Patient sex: M
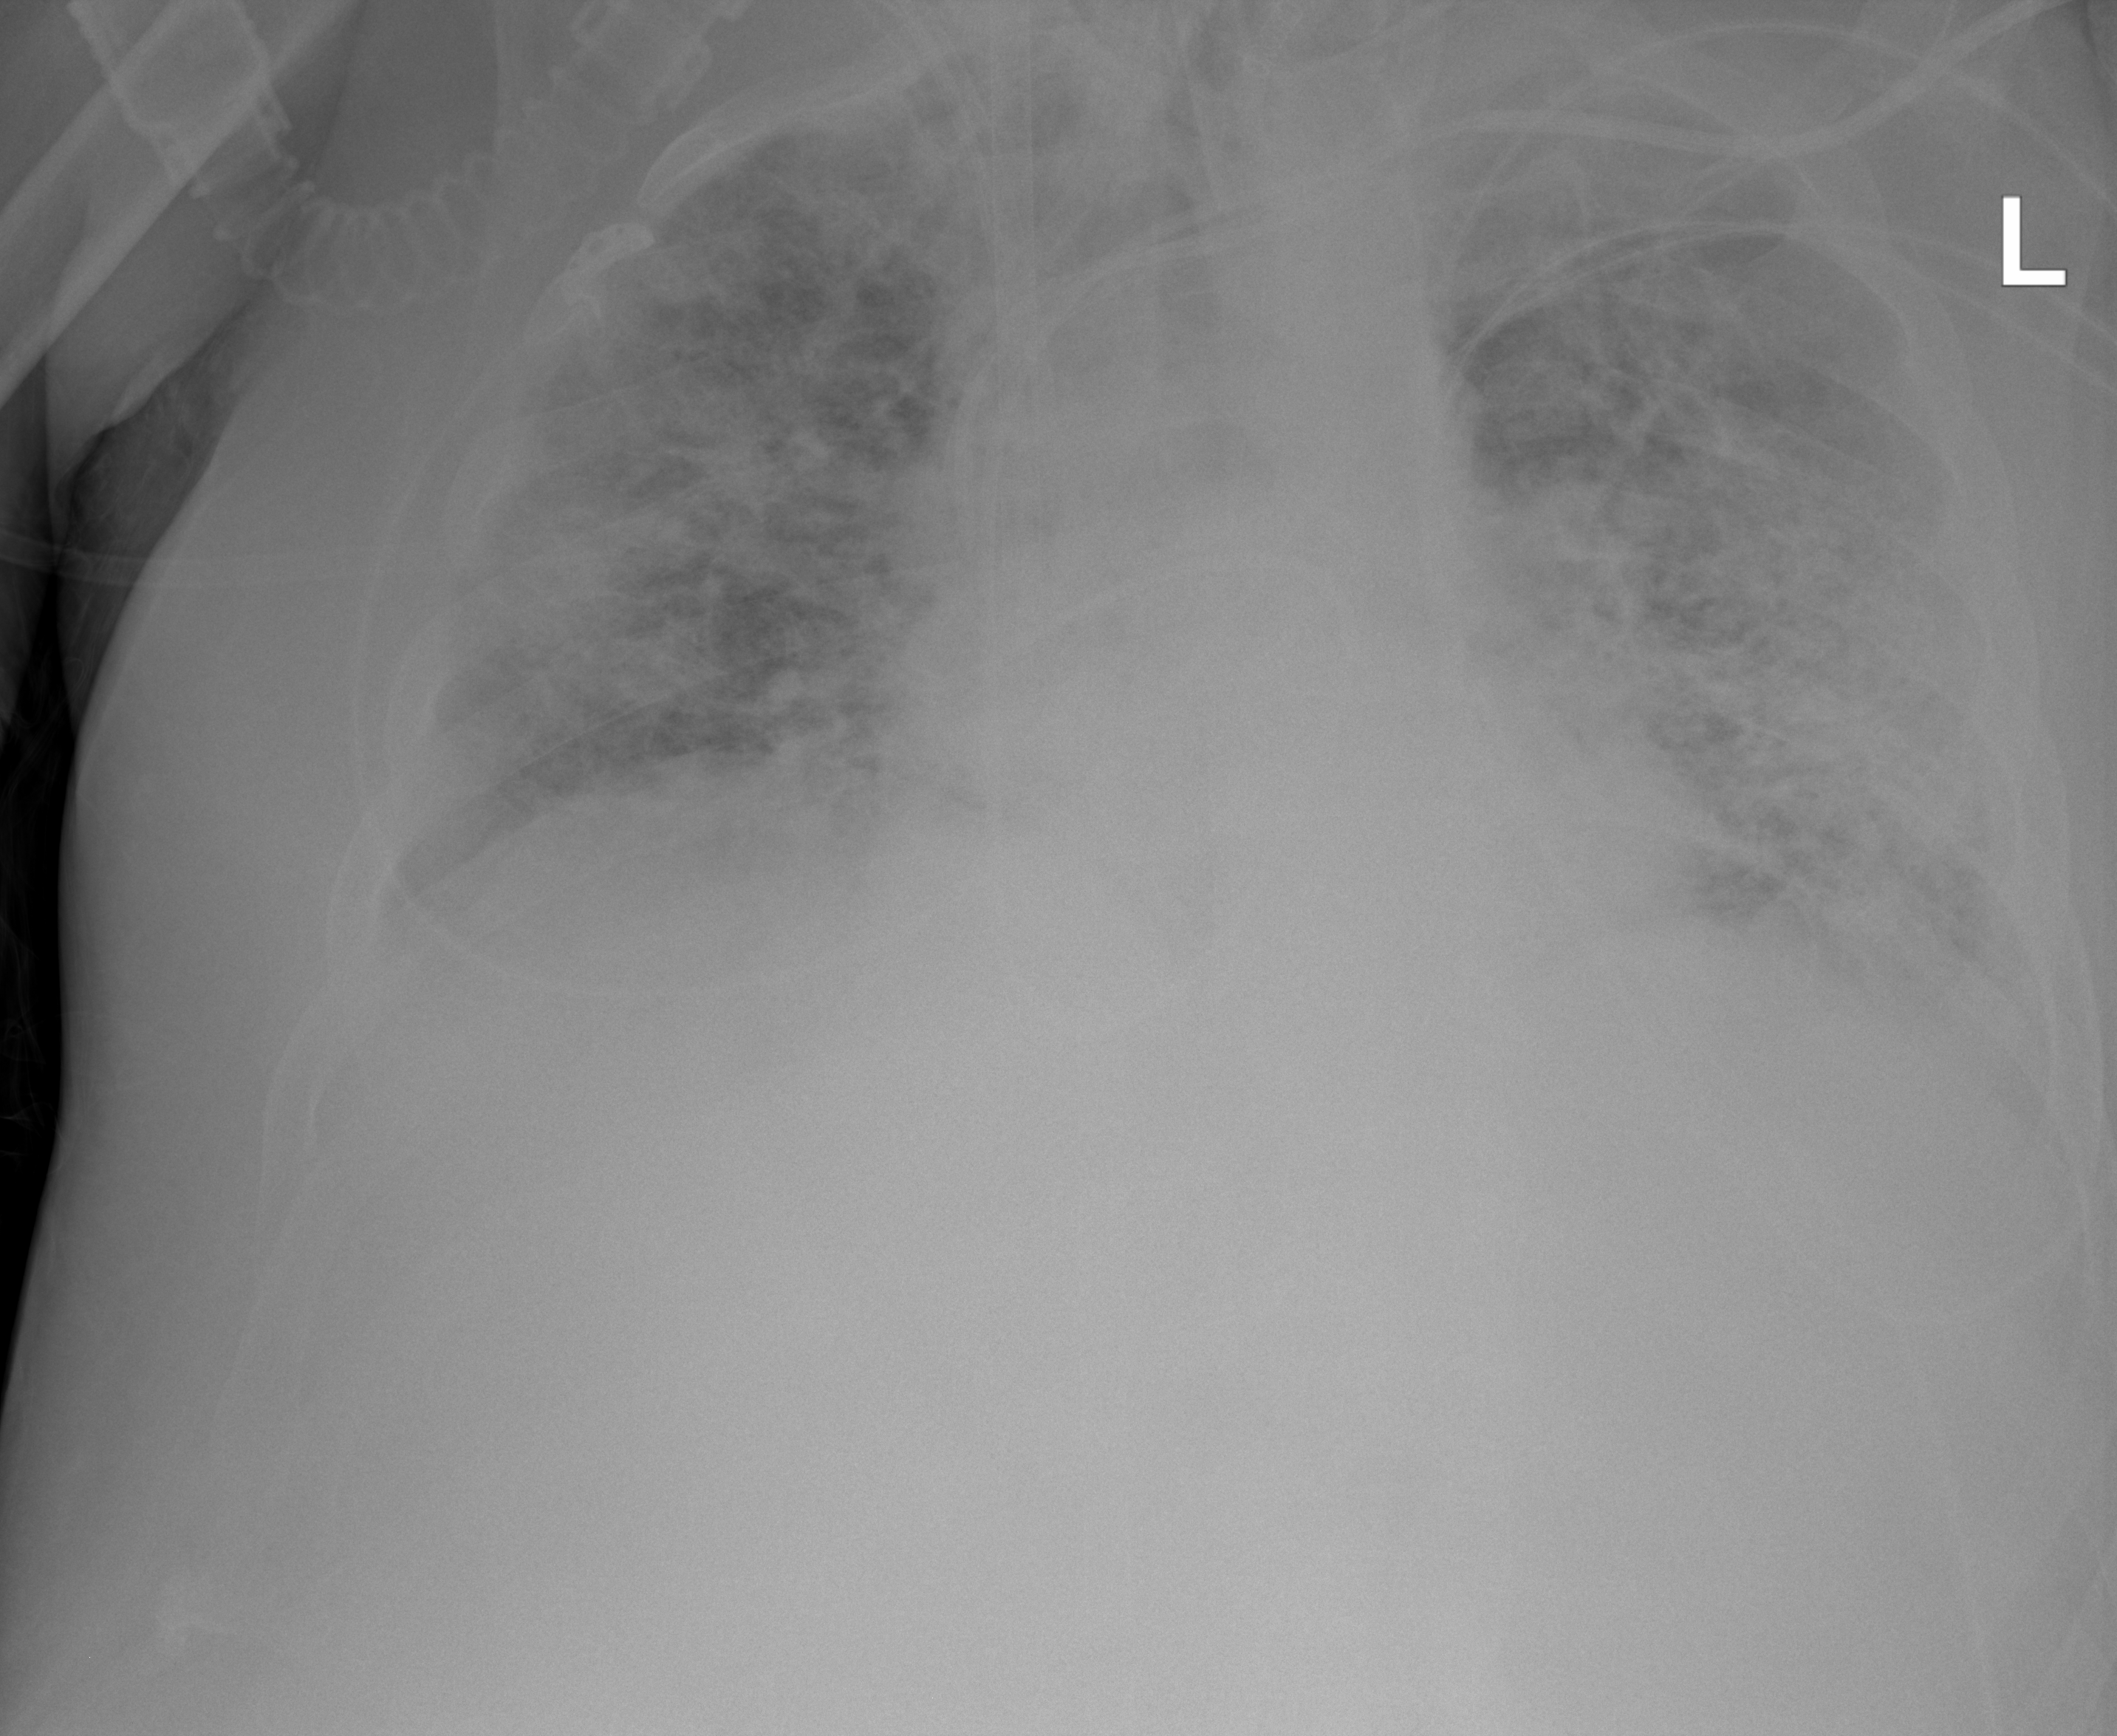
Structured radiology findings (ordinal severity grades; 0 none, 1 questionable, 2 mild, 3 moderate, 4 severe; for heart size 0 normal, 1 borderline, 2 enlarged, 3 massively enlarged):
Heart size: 1
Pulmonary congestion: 3
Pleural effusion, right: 2
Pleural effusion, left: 3
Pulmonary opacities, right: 4
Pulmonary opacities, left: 4
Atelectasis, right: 3
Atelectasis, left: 3